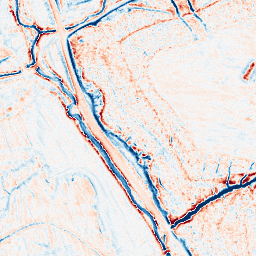
Category: edge_preserving
Decomposition family: anisotropic_diffusion
Decomposition parameters: iterations: 50
kappa: 30
gamma: 0.05
Upsampling method: bicubic_16x
Upsampling parameters: scale: 16
Upsampling scale: 16